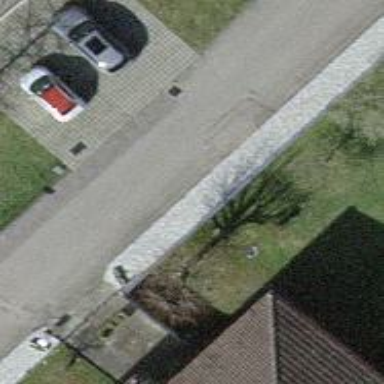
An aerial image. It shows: Support pole.